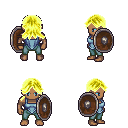
a pixel art fantasy rpg character, male body template, human, dark skin, blue vest, teal pants, gold loose hair, shield, four views (front, back, left, right), 2x2 character sprite sheet, small pixel art, hard edges, no anti-aliasing